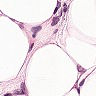
Metastatic tissue present: yes